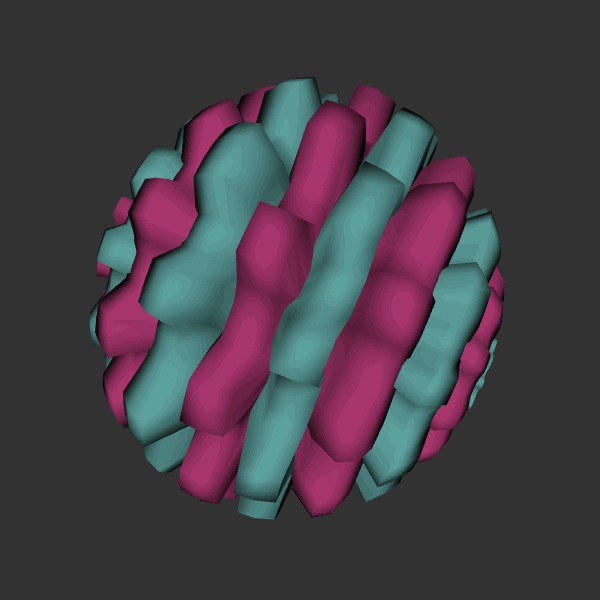
Background: dark